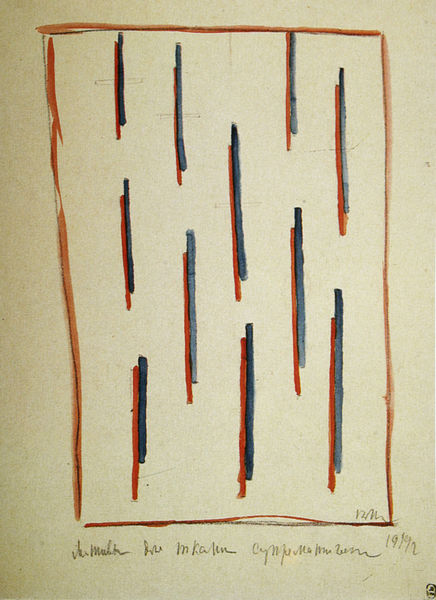
Titel: Textilmuster
Künstler: Kasimir Malewitsch
Standort: St. Petersburg
Institution: Russisches Museum
Schlagwörter: blau, weiß, gelb, ocker, braun, orange, zeichnung, rot, malerei, rahmen, signatur, blatt, schrift, papier, moderne, abstrakt, modern, vergilbt, linien, rand, einfach, symmetrie, datum, streifen, jahreszahl, striche, tusche, kreuz, rechteck, linie, parallel, umrahmung, lithografie, bleistift, entwurf, reduziert, senkrecht, kreuze, eck, karg, stiche, quadrat, klee, handschrift, längs, wort, parallelen, wörter, vertikal, informel, ungleich, stirche, kombiniert, vergilbr, tombly, 79